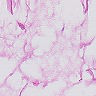
Metastatic tissue present: no